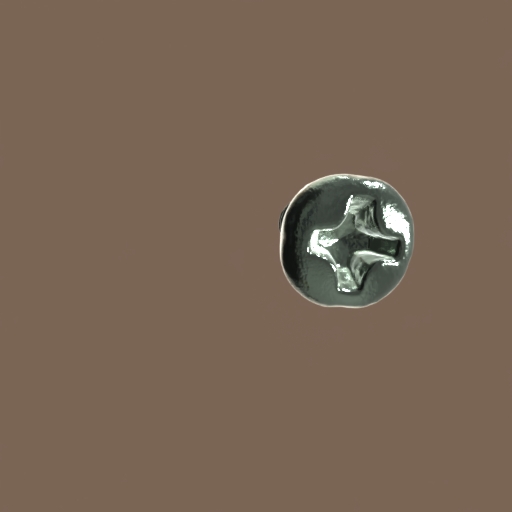
Label: screw